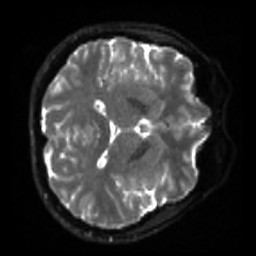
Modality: sbref
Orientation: axial
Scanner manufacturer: siemens
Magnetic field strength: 3 T
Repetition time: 4 s
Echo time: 0.0594 s